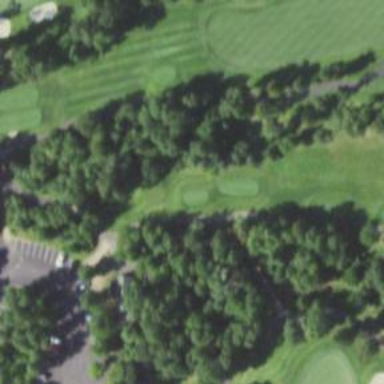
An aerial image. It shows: Footway that serves as golf path.